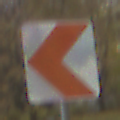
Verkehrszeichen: RichtungstafelnInKurvenKleinRechts
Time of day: MorningAfternoon
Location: Outdoor (Nature)
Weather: Overcast
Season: Autumn
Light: Natural